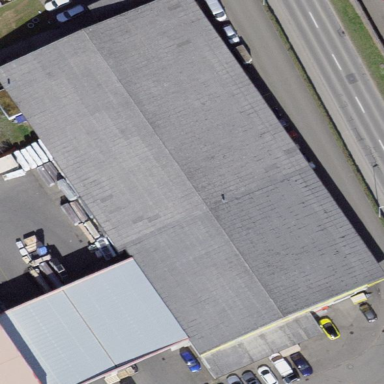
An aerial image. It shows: Industrial building.